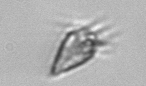
Label: Paratontonia_gracillima